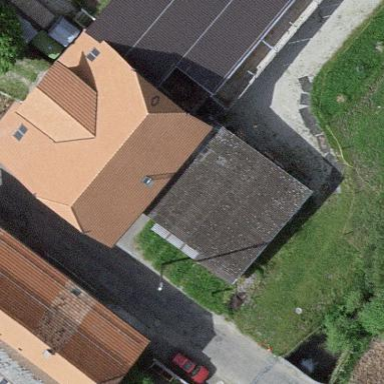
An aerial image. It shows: Shed building.